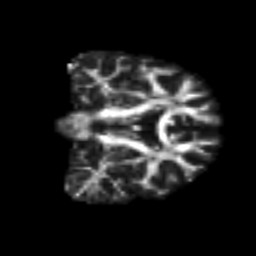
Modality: FA
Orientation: coronal
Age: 19
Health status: ill
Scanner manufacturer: philips
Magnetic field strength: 3 T
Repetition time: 9 s
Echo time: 0.127 s